Field crop: maize
Growth stage: 2
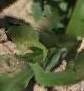
Species: maize